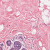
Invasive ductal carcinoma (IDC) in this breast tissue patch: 0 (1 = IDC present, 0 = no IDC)